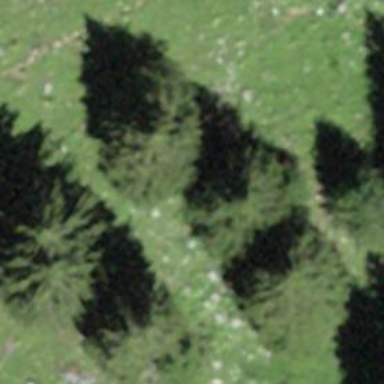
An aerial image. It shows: Needle-leaved tree in natural setting.